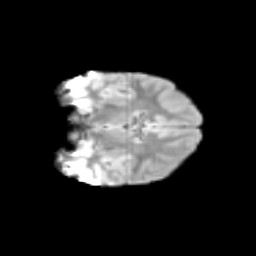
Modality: T2w
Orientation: coronal
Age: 10
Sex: female
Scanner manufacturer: siemens
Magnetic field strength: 3 T
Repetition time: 3.8 s
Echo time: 0.07 s